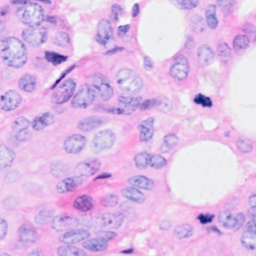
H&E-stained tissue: Breast